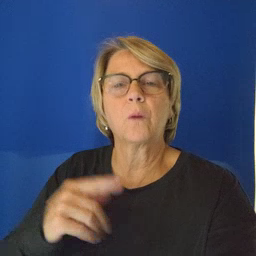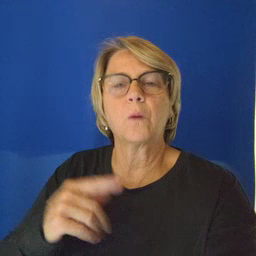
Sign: child